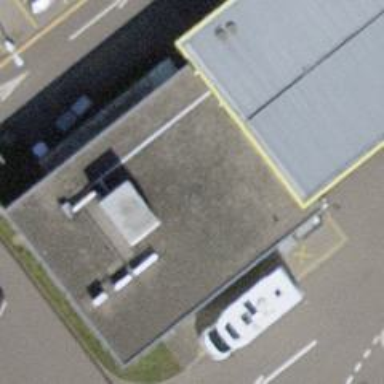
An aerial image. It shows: Fuel station.